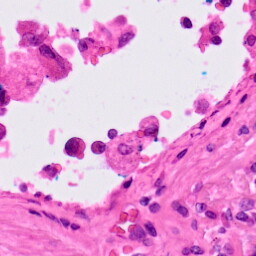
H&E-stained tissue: Lung